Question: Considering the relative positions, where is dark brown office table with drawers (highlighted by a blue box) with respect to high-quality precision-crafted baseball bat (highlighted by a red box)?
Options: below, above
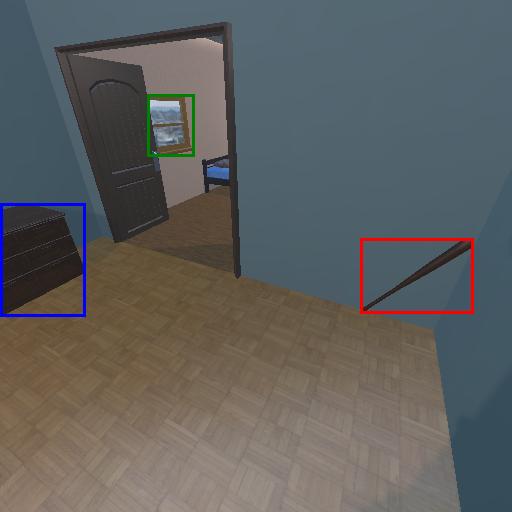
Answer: below